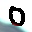
Label: 0